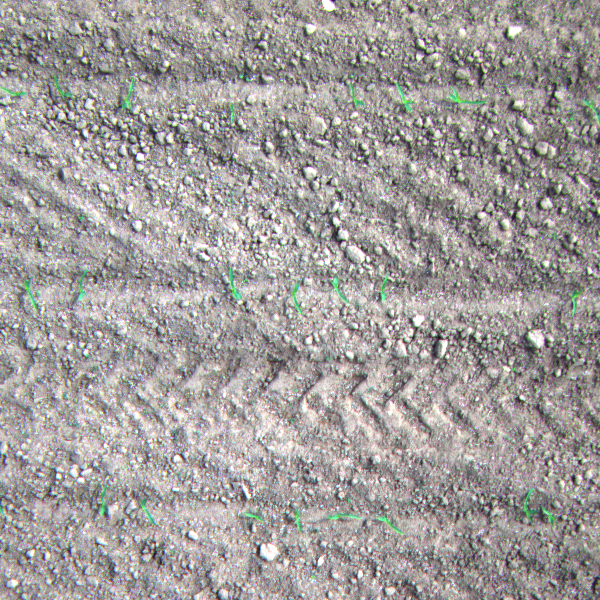
Acquisition date: 2023-05-25
Tile: 0685
Annotated plant instances:
label: maize
label: maize
label: maize
label: maize
label: amaranth
label: maize
label: maize
label: maize
label: weed_other
label: weed_other
label: weed_other
label: weed_other
label: weed_other
label: weed_other
label: weed_other
label: weed_other
label: amaranth
label: weed_other
label: weed_other
label: weed_other
label: weed_other
label: weed_other
label: weed_other
label: weed_other
label: weed_other
label: weed_other
label: weed_other
label: maize
label: maize
label: maize
label: weed_other
label: weed_other
label: weed_other
label: weed_other
label: amaranth
label: weed_other
label: amaranth
label: weed_other
label: weed_other
label: weed_other
label: weed_other
label: maize
label: maize
label: maize
label: maize
label: amaranth
label: maize
label: maize
label: maize
label: weed_other
label: maize
label: maize
label: weed_other
label: weed_other
label: weed_other
label: maize
label: maize
label: maize
label: maize
label: weed_other
label: weed_other
label: weed_other
label: weed_other
label: amaranth
label: amaranth
label: amaranth
label: weed_other
label: weed_other
label: weed_other
label: weed_other
label: weed_other
label: weed_other
label: weed_other
label: weed_other
label: weed_other
label: weed_other
label: weed_other
label: weed_other
label: weed_other
label: weed_other
label: weed_other
label: weed_other
label: weed_other
label: weed_other
label: amaranth
label: weed_other
label: weed_other
label: weed_other
label: weed_other
label: weed_other
label: weed_other
label: weed_other
label: weed_other
label: weed_other
label: weed_other
label: weed_other
label: weed_other
label: weed_other
label: weed_other
label: weed_other
label: weed_other
label: weed_other
label: weed_other
label: weed_other
label: weed_other
label: weed_other
label: weed_other
label: weed_other
label: weed_other
label: amaranth
label: weed_other
label: weed_other
label: weed_other
label: weed_other
label: weed_other
label: weed_other
label: weed_other
label: weed_other
label: weed_other
label: weed_other
label: weed_other
label: weed_other
label: weed_other
label: weed_other
label: weed_other
label: weed_other
label: weed_other
label: weed_other
label: weed_other
label: weed_other
label: weed_other
label: weed_other
label: weed_other
label: amaranth
label: amaranth
label: weed_other
label: weed_other